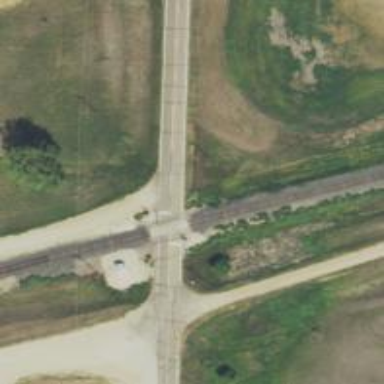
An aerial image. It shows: Asphalt road classified as tertiary.